Question:
This is what happens after:
1) I open my app, perform some regular actions.
2) Close my app, (killing fragments and activity).
3) Reopen my app from the application drawer.
I have a feeling that it's something I'm doing in the lifecycle events.
Does anyone encountered that? whats wrong?
Code of the Activity (views initialization)
'''
public class PlayClient extends Activity {
public static Context ctx = null;
private String TAG = "PlayClient Activity";
private Fragment main;
private Fragment mSoundCloudFrag;
private MediaControlsComponent mdc;
private FragmentManager fm;
private String[] mNavigationItems;
private ListView mDrawerList;
private DrawerLayout mDrawer;
@Override
protected void onCreate(Bundle savedInstanceState) {
super.onCreate(savedInstanceState);
setContentView(R.layout.main_layout);
ctx = this;
// Sound Cloud fragment
mSoundCloudFrag = new SoundCloudFragment();
// Add just the main player fragment
main = new Play_Main();
mdc = new MediaControlsComponent();
fm = getFragmentManager();
FragmentTransaction ft = fm.beginTransaction();
ft.add(R.id.frameContainer, main, "main");
ft.setCustomAnimations(R.animator.fade_in, android.R.animator.fade_out);
ft.add(R.id.mediaControllerFrame, mdc);
ft.commit();
getFragmentManager().executePendingTransactions();
// Navigation Drawer
mNavigationItems = getResources().getStringArray(R.array.nav_drawer);
mDrawer = (DrawerLayout) findViewById(R.id.drawer_layout);
mDrawerList = (ListView) findViewById(R.id.left_drawer);
'''
Code of the fragment
'''
public class Play_Main extends Fragment implements IListener {
private static final String TAG = "Play_Main_Fragment";
public static CountDownLatch mCountDown = new CountDownLatch(1);
private Typeface roboto;
// Views
private TextView tv1;
private TextView pullToConnect;
private Button connectButton;
private SwipeRefreshLayout mSwipeLayout;
// Object Instances
private Play_Main mainFrag;
private MessageManager messageManager;
// Animation
private Animation fadeIn;
private Animation fadeOut;
// Fields
private String isConnectedText;
@Override
public View onCreateView(LayoutInflater inflater, ViewGroup container, Bundle savedInstanceState) {
View view = inflater.inflate(R.layout.main_ui_frame, container, false);
super.onCreateView(inflater, container, null);
mainFrag = this;
final Gson jsonMaker = new Gson();
roboto = Typeface.createFromAsset(getActivity().getAssets(), "fonts/robotot.ttf");
fadeOut = AnimationUtils.loadAnimation(getActivity(), R.anim.fade_out);
fadeIn = AnimationUtils.loadAnimation(getActivity(), R.anim.fade_in);
messageManager = MessageManager.Instance();
// Register as a general listener
messageManager.RegisterListener(mainFrag);
// Register as the UI to interact with
messageManager.registerUI(mainFrag);
pullToConnect = (TextView) view.findViewById(R.id.pullToConnect);
pullToConnect.setTypeface(roboto);
tv1 = (TextView) view.findViewById(R.id.tv1);
tv1.setTypeface(roboto);
tv1.setText("Connect and start playing");
mSwipeLayout = (SwipeRefreshLayout) view.findViewById(R.id.swipe_container);
mSwipeLayout.setColorScheme(android.R.color.holo_blue_bright,
android.R.color.holo_green_light,
android.R.color.holo_orange_light,
android.R.color.holo_red_light);
'''
XML of Activity:
'''
<android.support.v4.widget.DrawerLayout xmlns:android="http://schemas.android.com/apk/res/android"
android:id="@+id/drawer_layout"
android:layout_width="match_parent"
android:layout_height="match_parent">
<LinearLayout
android:layout_width="match_parent"
android:layout_height="match_parent"
android:layout_weight="100"
android:background="@color/darker"
android:orientation="vertical">
<FrameLayout
android:id="@+id/frameContainer"
android:layout_width="match_parent"
android:layout_height="0dp"
android:layout_alignParentLeft="true"
android:layout_alignParentTop="true"
android:layout_weight="80"></FrameLayout>
<FrameLayout
android:id="@+id/mediaControllerFrame"
android:layout_width="match_parent"
android:layout_height="0dp"
android:layout_alignParentLeft="true"
android:layout_weight="20"></FrameLayout>
</LinearLayout>
<ListView
android:id="@+id/left_drawer"
android:layout_width="200dp"
android:layout_height="match_parent"
android:layout_gravity="start"
android:background="#111"
android:choiceMode="singleChoice"
android:divider="@android:color/transparent"
android:dividerHeight="1dp" />
</android.support.v4.widget.DrawerLayout>
'''
XML of fragment
'''
<?xml version="1.0" encoding="utf-8"?>
<android.support.v4.widget.SwipeRefreshLayout xmlns:android="http://schemas.android.com/apk/res/android"
android:id="@+id/swipe_container"
android:layout_width="fill_parent"
android:layout_height="fill_parent">
<ScrollView
android:layout_width="fill_parent"
android:layout_height="fill_parent">
<LinearLayout
android:layout_width="fill_parent"
android:layout_height="fill_parent"
android:background="@android:color/transparent"
android:orientation="vertical">
<LinearLayout
android:layout_width="fill_parent"
android:layout_height="wrap_content"
android:background="@android:color/transparent"
android:orientation="vertical">
<TextView
android:id="@+id/pullToConnect"
android:layout_width="wrap_content"
android:layout_height="wrap_content"
android:layout_centerHorizontal="true"
android:layout_gravity="center"
android:layout_marginTop="10dp"
android:gravity="center"
android:text="@string/pull_to_connect"
android:textColor="@android:color/white"
android:textSize="23dp" />
</LinearLayout>
<RelativeLayout
android:id="@+id/relative"
android:layout_width="fill_parent"
android:layout_height="fill_parent">
<TextView
android:id="@+id/tv1"
android:layout_width="match_parent"
android:layout_height="wrap_content"
android:layout_centerHorizontal="true"
android:layout_marginTop="24dp"
android:gravity="center_horizontal"
android:padding="15dp"
android:textColor="@android:color/white"
android:textSize="30dp" />
</RelativeLayout>
</LinearLayout>
</ScrollView>
</android.support.v4.widget.SwipeRefreshLayout>
'''
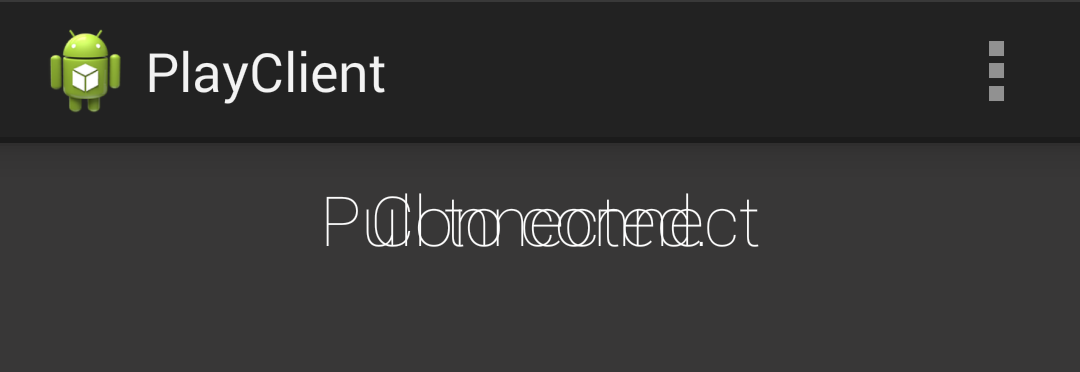
Answer: '''
fm = getFragmentManager();
FragmentTransaction ft = fm.beginTransaction();
ft.add(R.id.frameContainer, main, "main");
ft.setCustomAnimations(R.animator.fade_in, android.R.animator.fade_out);
ft.add(R.id.mediaControllerFrame, mdc);
ft.commit();
getFragmentManager().executePendingTransactions();
'''
You should only do this Fragment initialization on the call to 'onCreate()'. The 'FragmentManager' handles retaining your fragments across configuration changes, so if you were to rotate the screen, 'onCreate()' will be called again, and you will add another instance of 'main' and 'mdc' on top of the old ones, each time.
Instead, wrap your fragment initialization code in a null check with 'savedInstanceState'. If 'savedInstanceState' is null, that means it's the first creation of your Activity:
'''
if (savedInstanceState == null) {
fm = getFragmentManager();
FragmentTransaction ft = fm.beginTransaction();
ft.add(R.id.frameContainer, main, "main");
ft.setCustomAnimations(R.animator.fade_in, android.R.animator.fade_out);
ft.add(R.id.mediaControllerFrame, mdc);
ft.commit();
getFragmentManager().executePendingTransactions();
}
'''